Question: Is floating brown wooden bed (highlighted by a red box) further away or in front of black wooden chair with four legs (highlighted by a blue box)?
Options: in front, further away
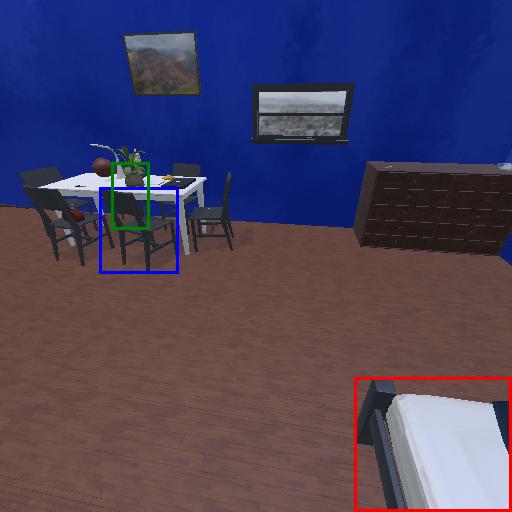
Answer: in front